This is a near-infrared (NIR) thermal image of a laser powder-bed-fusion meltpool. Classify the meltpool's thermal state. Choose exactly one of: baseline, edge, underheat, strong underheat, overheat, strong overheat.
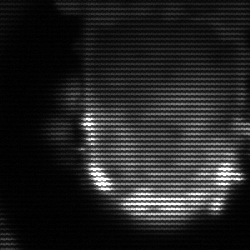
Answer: baseline